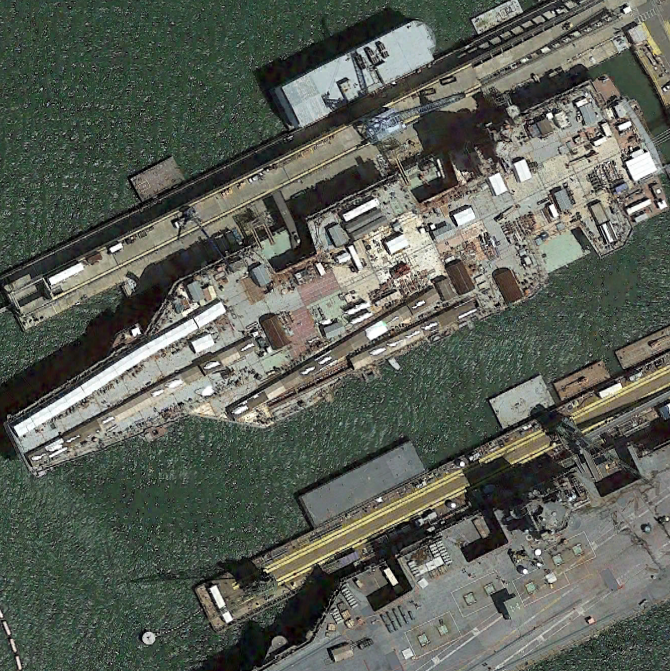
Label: aircraft_carrier